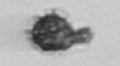
Label: Syracosphaera_pulchra